Interaction volume radius: 10 \u00c5
Interaction volume height: 10 \u00c5
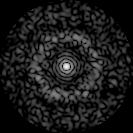
Disorder parameter: 0.8221